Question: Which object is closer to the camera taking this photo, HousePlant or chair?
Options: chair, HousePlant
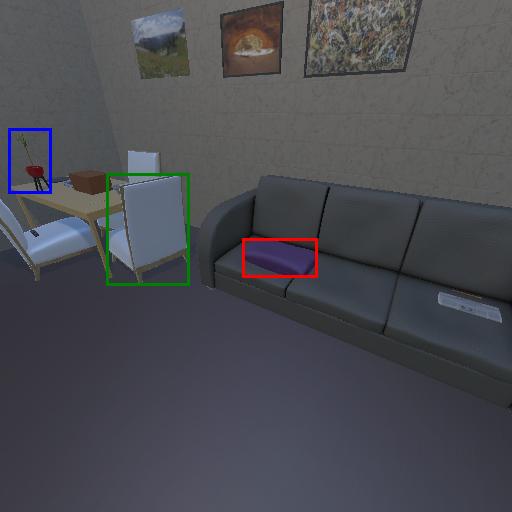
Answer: chair